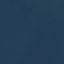
Land use / land cover: SeaLake